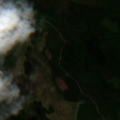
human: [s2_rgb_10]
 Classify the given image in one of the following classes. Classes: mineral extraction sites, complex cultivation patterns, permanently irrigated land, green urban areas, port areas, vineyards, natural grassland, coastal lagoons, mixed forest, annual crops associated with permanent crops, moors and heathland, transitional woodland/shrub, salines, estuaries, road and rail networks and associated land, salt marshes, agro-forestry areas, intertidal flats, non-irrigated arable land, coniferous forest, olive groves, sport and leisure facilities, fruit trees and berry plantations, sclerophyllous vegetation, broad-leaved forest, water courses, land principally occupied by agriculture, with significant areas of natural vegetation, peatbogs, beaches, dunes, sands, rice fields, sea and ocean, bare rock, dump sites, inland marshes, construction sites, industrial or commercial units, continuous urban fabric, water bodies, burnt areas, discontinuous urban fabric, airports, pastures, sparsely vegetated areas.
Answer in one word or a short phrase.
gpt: coniferous forest, mixed forest, peatbogs